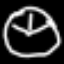
Label: clock